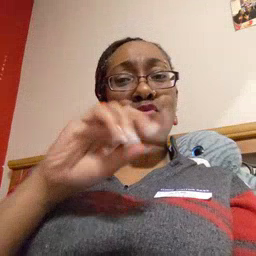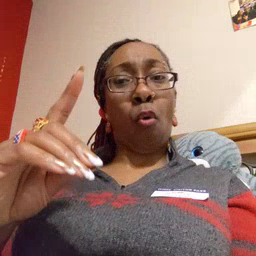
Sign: backyard